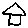
Label: house